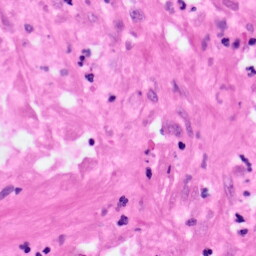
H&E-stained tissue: Pancreatic